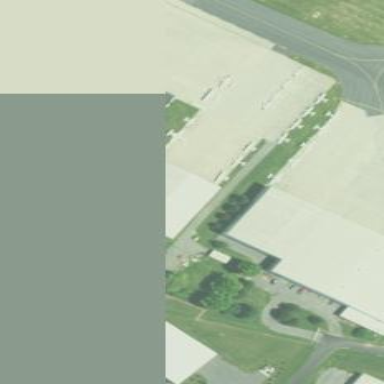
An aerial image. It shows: Apron at the airport.